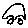
Label: car